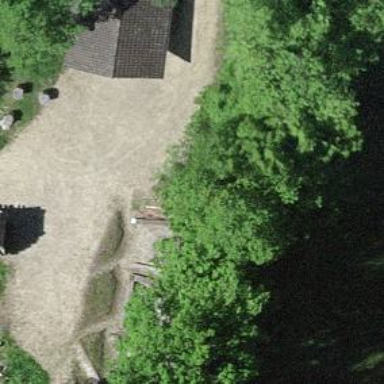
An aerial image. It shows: Picnic site for tourists.